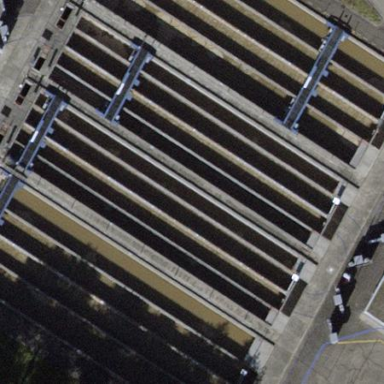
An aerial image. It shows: Body of wastewater.